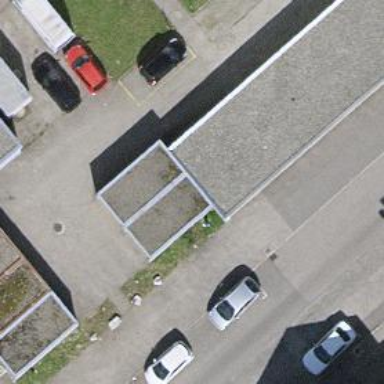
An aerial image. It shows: Group of garages.